Question: I've checked <URL>' I wonder what would one use it for?
Since I haven't noticed any merit I find it annoying. The line 'UnityEngine.Debug.Log(Object)' is just space wasted in the Console. I could have twice the number of rows in it.

What is that parameter for?
Thanks to Adam now I know!. 'Object' might become handy sometimes however I still think it is a waste of space in the Console window.
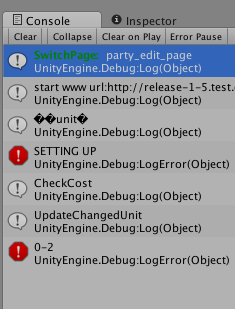
Answer: The documentation just says it is the 'context' to which the debug message applies, which perhaps isn't especially useful, but does hint at its use. The connection that it makes between the object and the debug message can be used to locate the object you're debugging, try double clicking on a message in the debug log to see this.